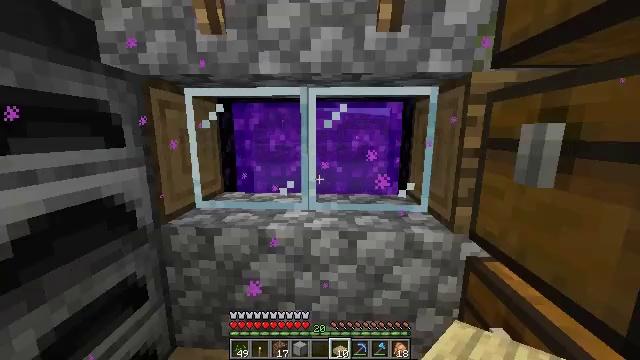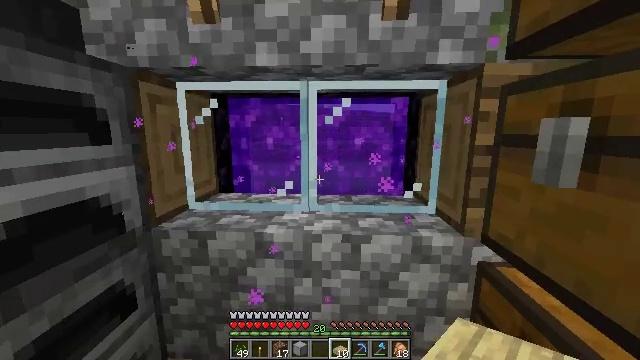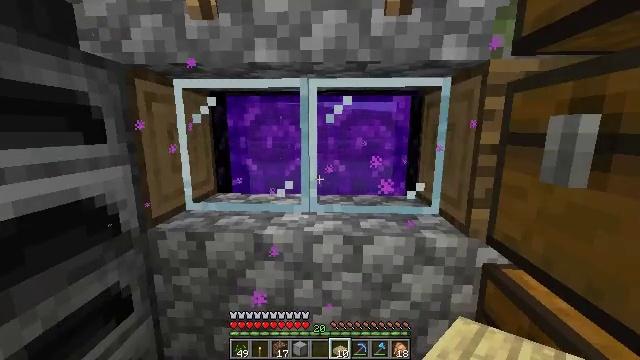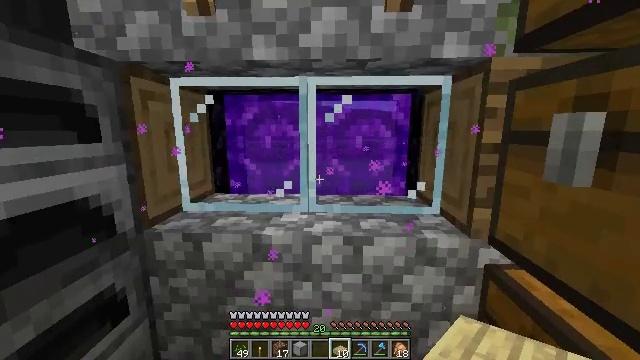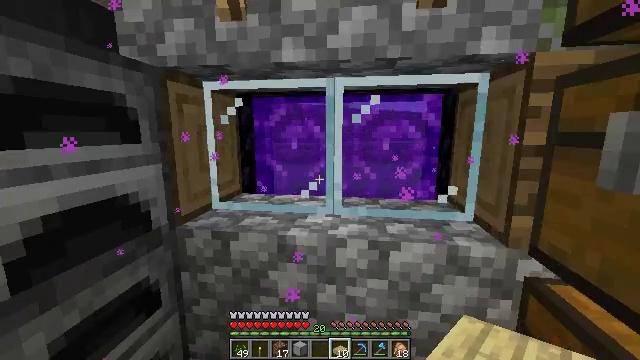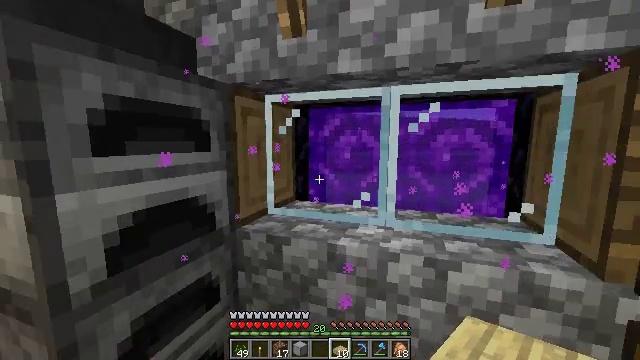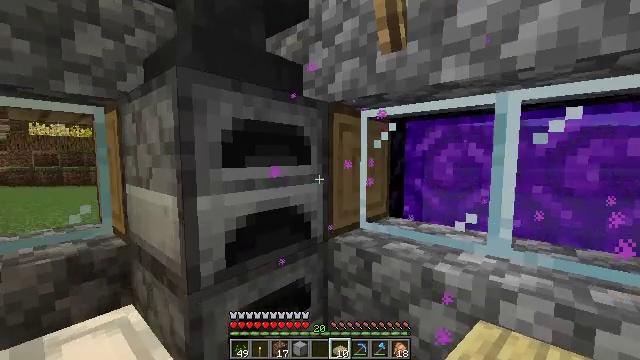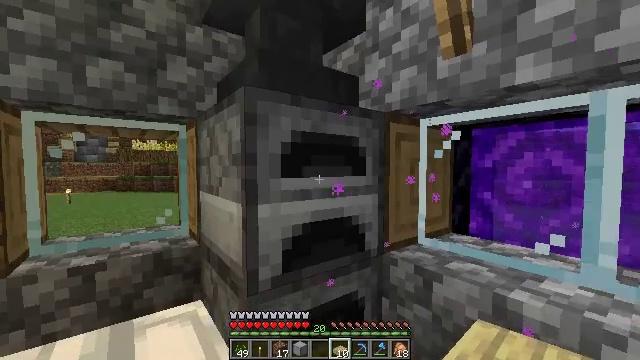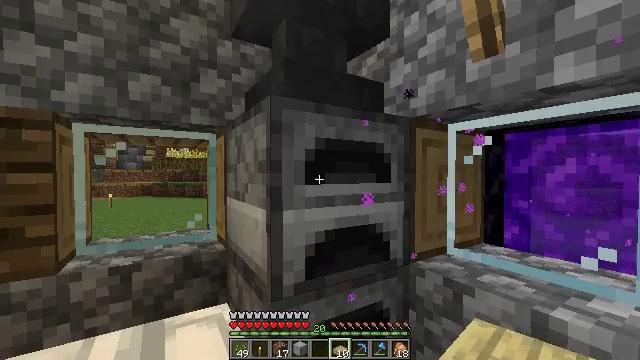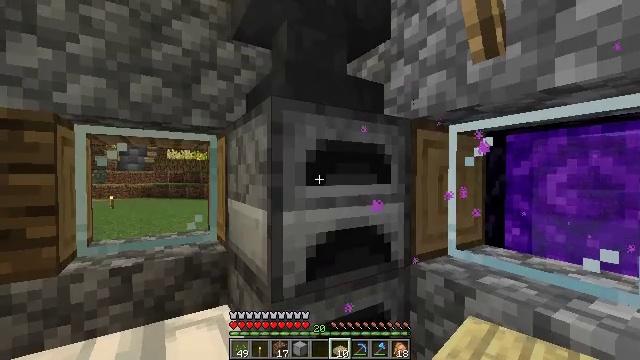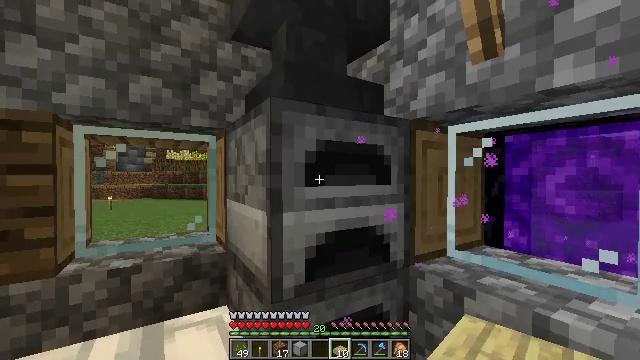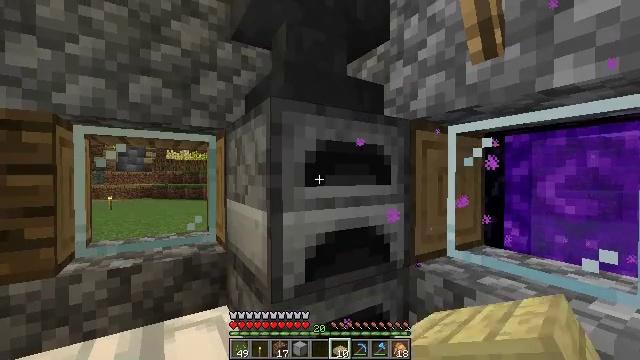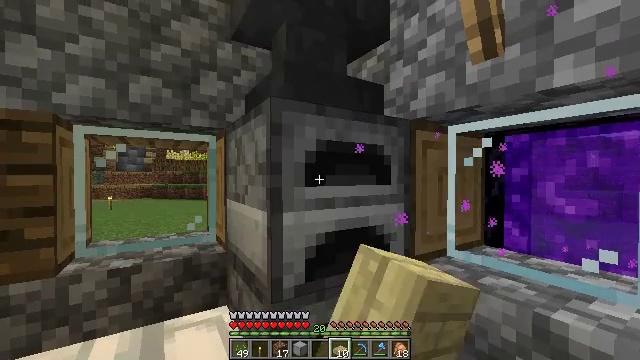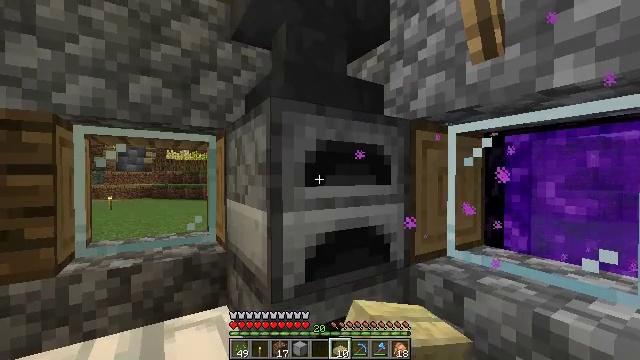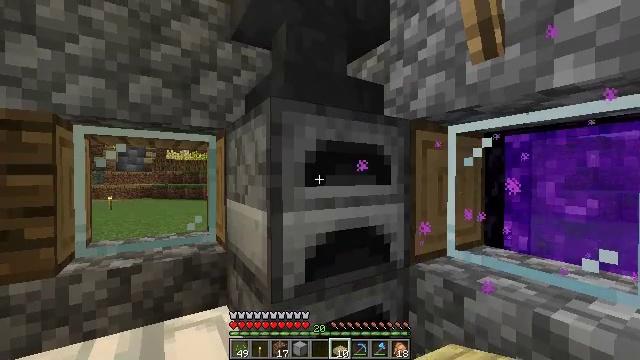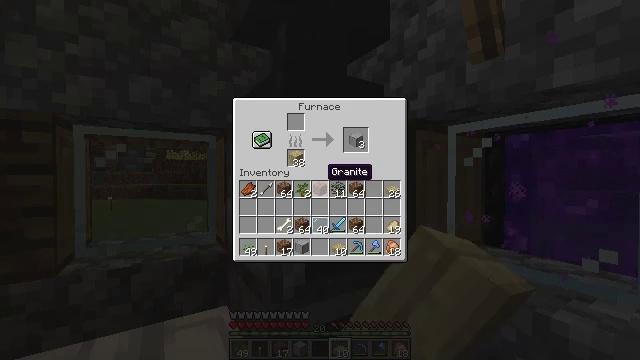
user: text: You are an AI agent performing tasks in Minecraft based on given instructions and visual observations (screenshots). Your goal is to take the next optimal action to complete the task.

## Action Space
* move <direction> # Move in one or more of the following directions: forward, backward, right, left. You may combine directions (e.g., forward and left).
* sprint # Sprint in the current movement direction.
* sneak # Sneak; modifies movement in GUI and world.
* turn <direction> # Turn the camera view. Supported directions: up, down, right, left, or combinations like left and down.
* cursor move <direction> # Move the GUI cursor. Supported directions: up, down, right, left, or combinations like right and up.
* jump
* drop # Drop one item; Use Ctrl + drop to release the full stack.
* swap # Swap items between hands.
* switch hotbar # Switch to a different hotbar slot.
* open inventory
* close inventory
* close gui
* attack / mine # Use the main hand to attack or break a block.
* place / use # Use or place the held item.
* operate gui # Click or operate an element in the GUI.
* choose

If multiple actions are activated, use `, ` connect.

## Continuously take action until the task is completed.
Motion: motion action
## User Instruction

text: craft item air
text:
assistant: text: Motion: no_op
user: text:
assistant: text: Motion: no_op
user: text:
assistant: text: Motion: no_op
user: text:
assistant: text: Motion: turn left
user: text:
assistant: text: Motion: turn left and up
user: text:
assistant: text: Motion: turn left and up
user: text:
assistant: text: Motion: turn left and up
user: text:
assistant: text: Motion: turn left and up
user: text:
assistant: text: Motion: no_op
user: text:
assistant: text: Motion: use / place
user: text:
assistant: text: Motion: use / place
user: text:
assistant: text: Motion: use / place
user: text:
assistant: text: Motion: use / place
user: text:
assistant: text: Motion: use / place
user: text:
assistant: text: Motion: open gui
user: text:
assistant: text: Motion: cursor move right and up
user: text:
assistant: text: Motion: no_op
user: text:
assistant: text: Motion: no_op
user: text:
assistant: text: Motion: no_op
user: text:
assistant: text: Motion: no_op
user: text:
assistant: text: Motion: no_op
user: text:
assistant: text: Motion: no_op
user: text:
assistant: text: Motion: no_op
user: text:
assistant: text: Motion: no_op
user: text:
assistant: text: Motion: no_op
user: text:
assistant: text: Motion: no_op
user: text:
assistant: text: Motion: no_op
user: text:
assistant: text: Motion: no_op
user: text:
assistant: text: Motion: no_op
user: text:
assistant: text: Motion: no_op